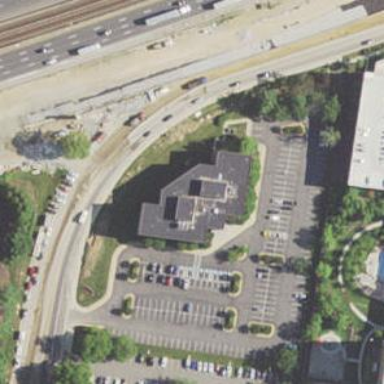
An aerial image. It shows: Office building.